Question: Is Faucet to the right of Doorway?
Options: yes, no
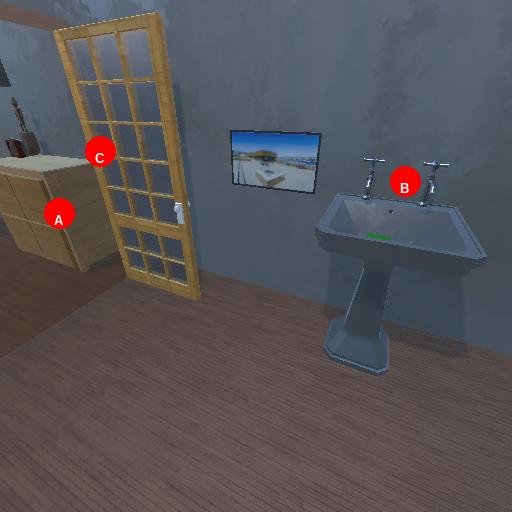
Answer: yes